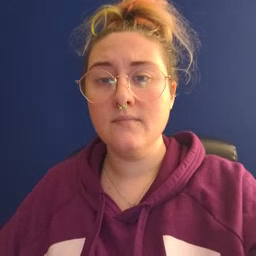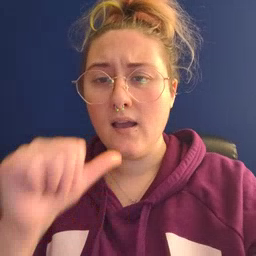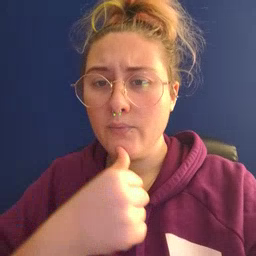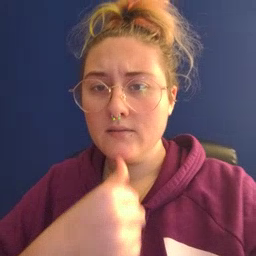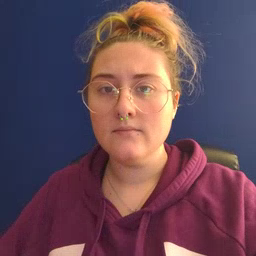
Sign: owie